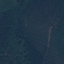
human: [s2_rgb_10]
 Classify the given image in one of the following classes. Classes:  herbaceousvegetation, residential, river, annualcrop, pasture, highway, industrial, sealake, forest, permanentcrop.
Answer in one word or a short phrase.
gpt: Forest